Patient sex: M
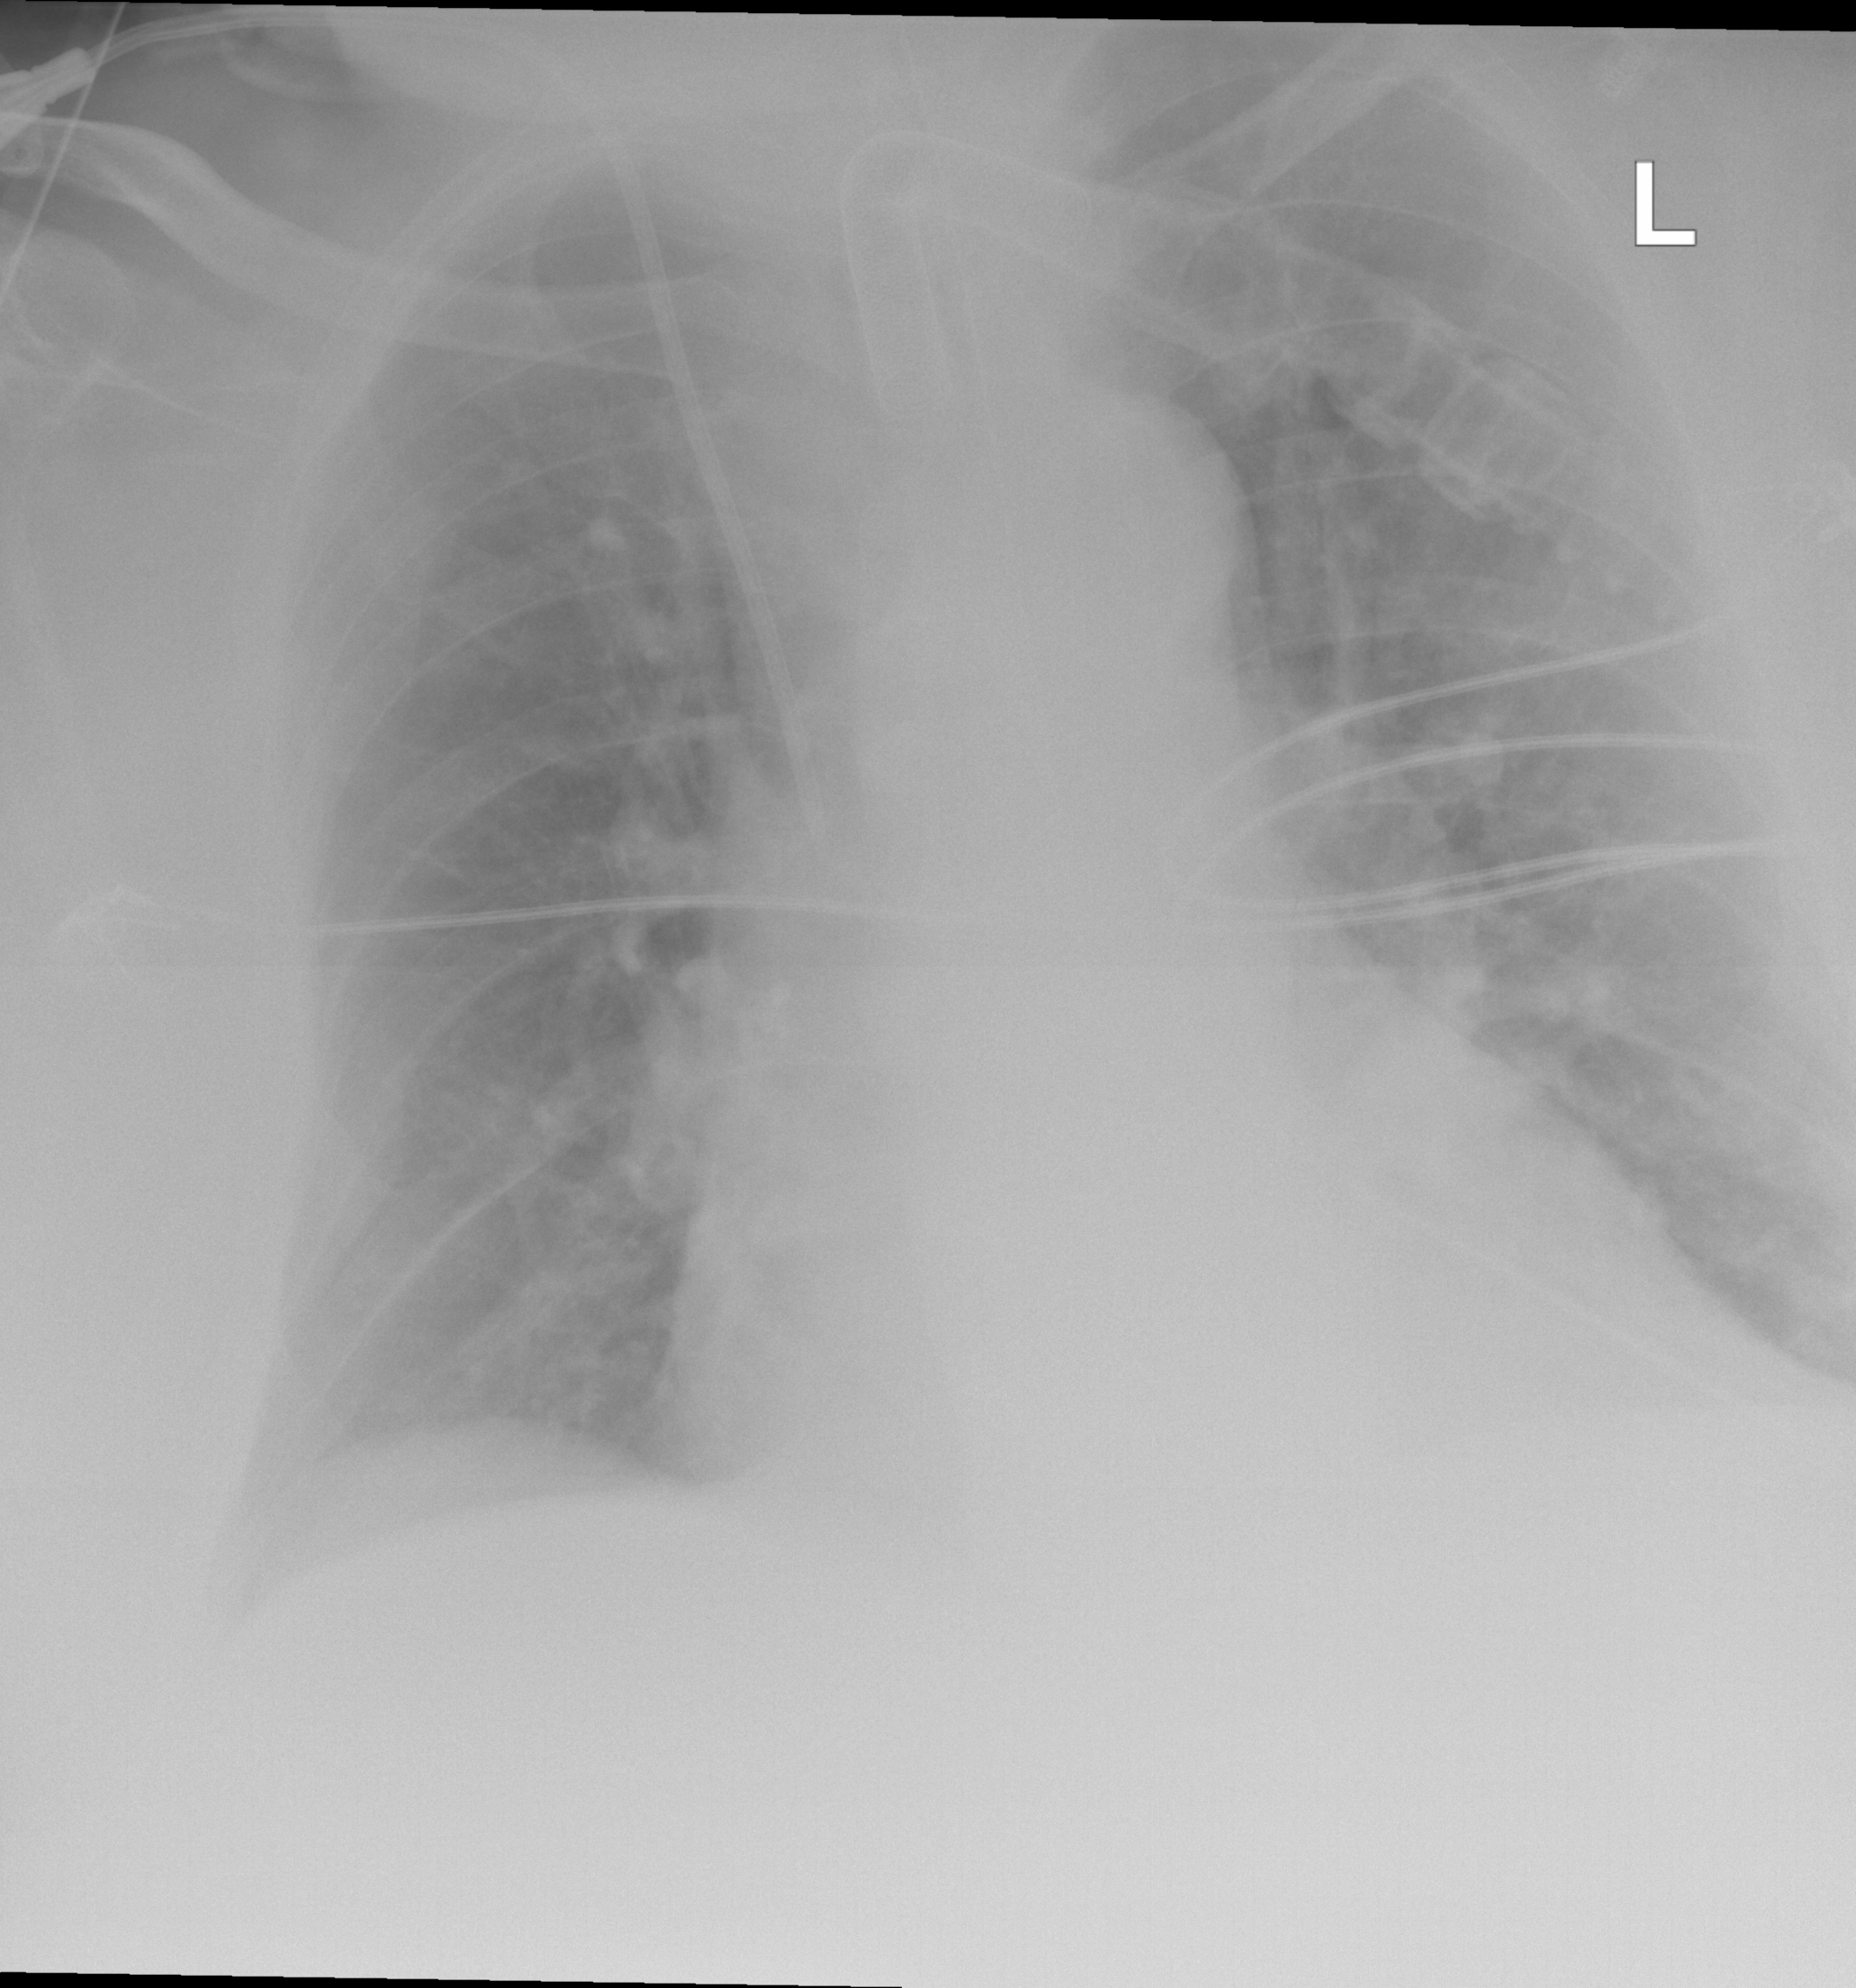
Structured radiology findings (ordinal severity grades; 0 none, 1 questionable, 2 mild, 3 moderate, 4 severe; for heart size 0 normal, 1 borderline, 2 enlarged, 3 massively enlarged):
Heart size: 2
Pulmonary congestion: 2
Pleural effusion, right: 2
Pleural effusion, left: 0
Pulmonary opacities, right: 0
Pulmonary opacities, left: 2
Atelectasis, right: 2
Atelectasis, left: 2